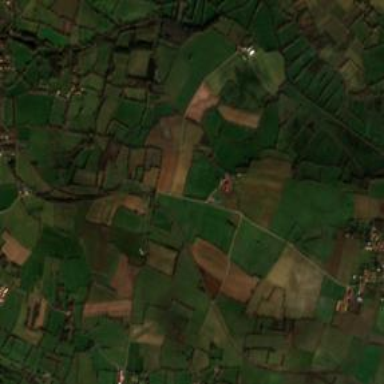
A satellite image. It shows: Picturesque farmland scene.